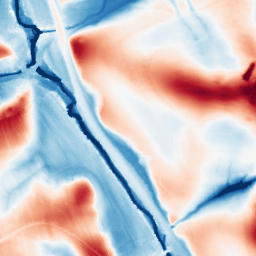
Category: edge_preserving
Decomposition family: guided
Decomposition parameters: radius: 32
eps: 0.001
Upsampling method: regularized
Upsampling parameters: scale: 4
lambda_reg: 0.01
Upsampling scale: 4